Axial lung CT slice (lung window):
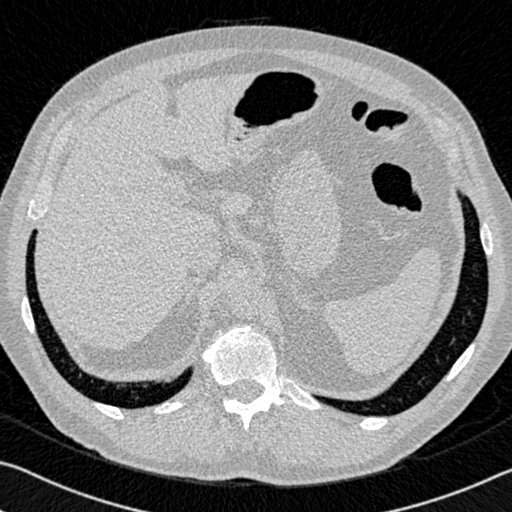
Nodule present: no